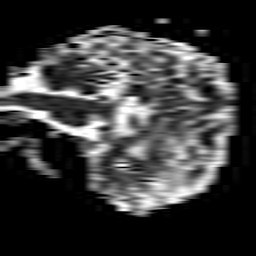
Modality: ADC
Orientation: sagittal
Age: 50
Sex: male
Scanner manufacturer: philips
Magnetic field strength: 1.5 T
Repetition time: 3.403 s
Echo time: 0.06922 s